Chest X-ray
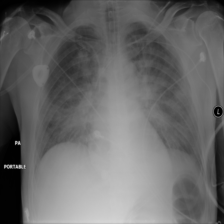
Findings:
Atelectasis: negative
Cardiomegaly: negative
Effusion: negative
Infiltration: negative
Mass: negative
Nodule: negative
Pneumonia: negative
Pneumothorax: negative
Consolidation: negative
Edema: negative
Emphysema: negative
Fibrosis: negative
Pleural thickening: negative
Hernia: negative